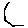
Label: hexagon